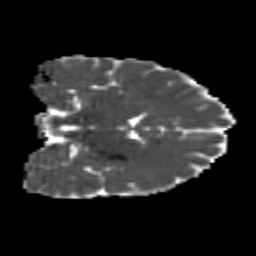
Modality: MD
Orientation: coronal
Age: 24
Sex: female
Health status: healthy
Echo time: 0.074 s